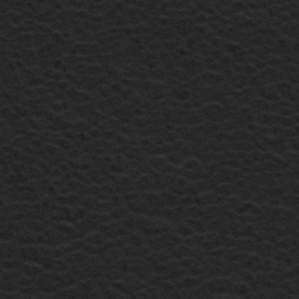
Label: frost